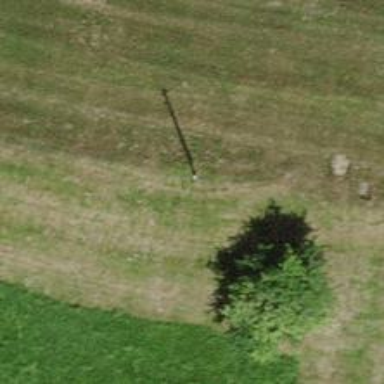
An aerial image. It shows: Minor power line.